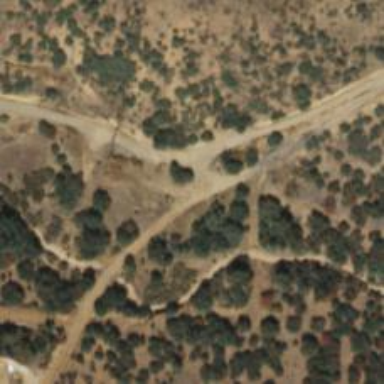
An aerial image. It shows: Driveway leading to service road.